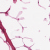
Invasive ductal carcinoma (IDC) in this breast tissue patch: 0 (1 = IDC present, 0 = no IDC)